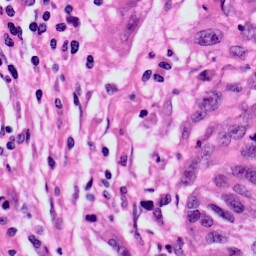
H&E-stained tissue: Skin